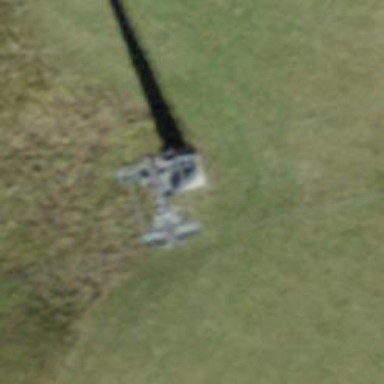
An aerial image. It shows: Pylon for aerialway.